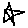
Label: star